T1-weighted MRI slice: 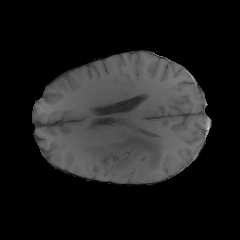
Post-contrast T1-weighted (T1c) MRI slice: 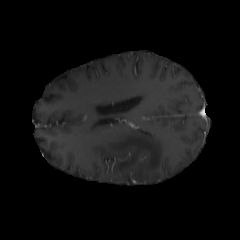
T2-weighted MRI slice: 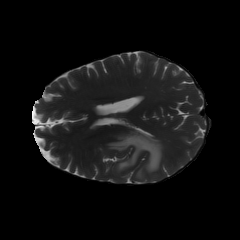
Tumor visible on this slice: yes